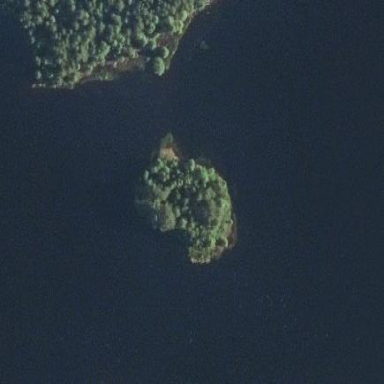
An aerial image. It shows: Islet.